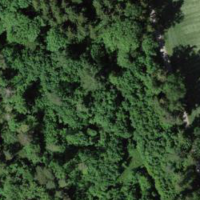
EUNIS habitat code: 41
Species observed at this site:
Abies alba